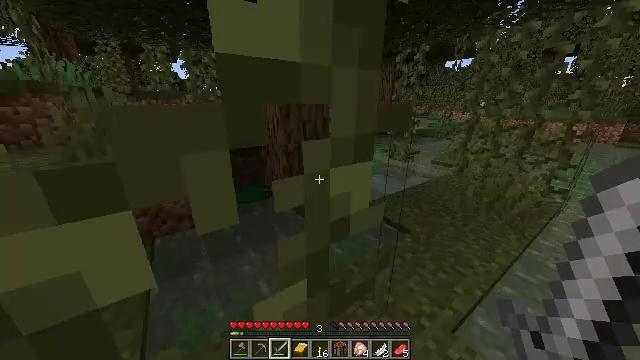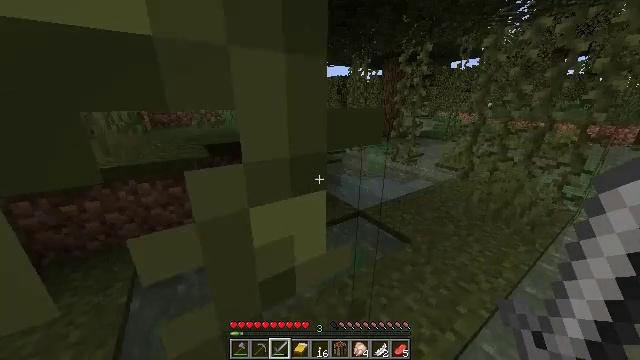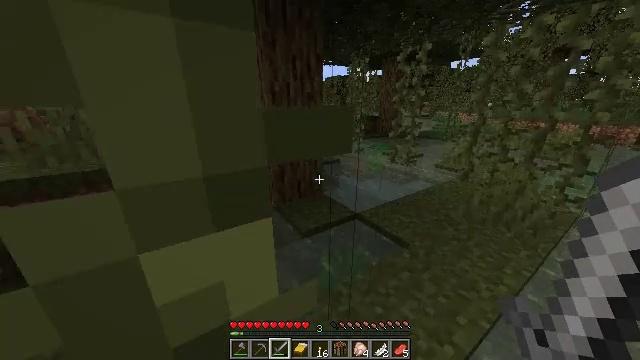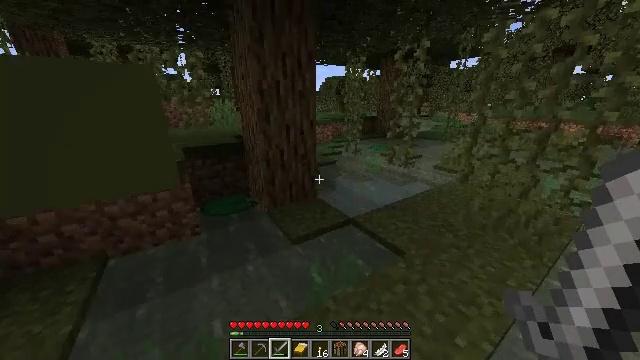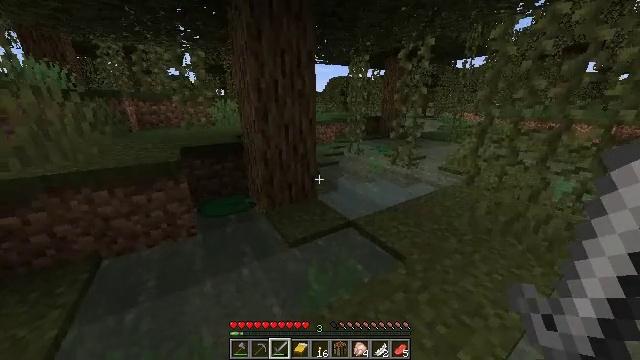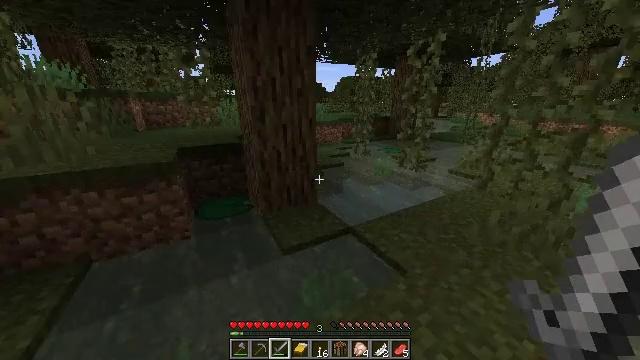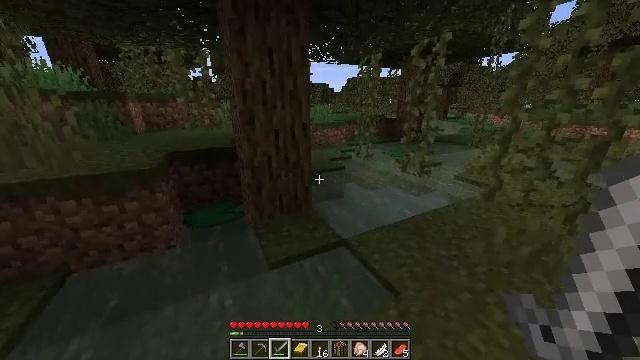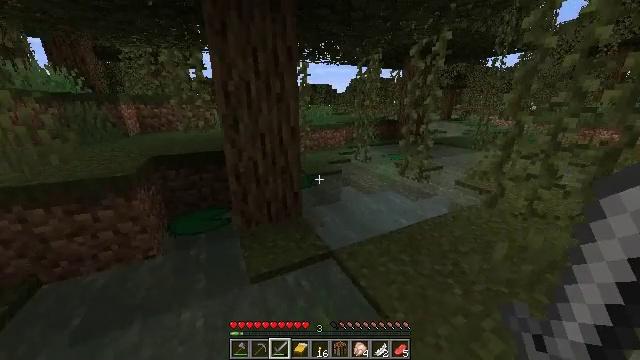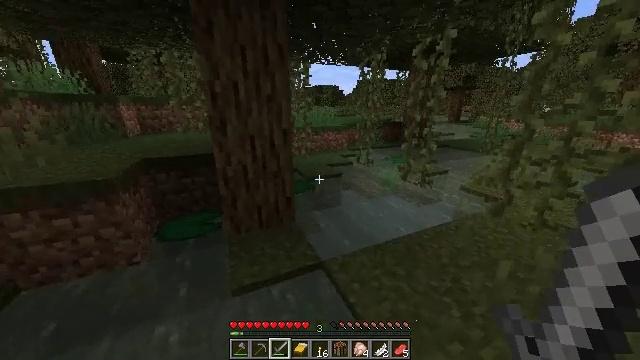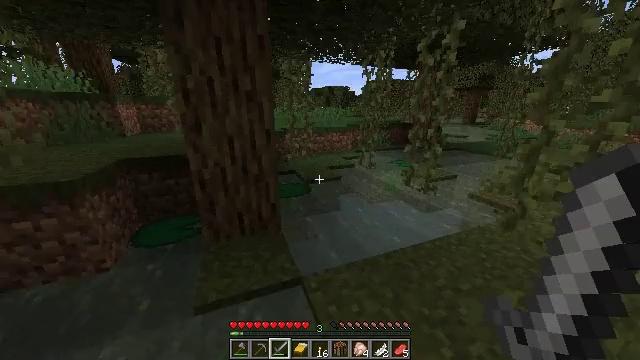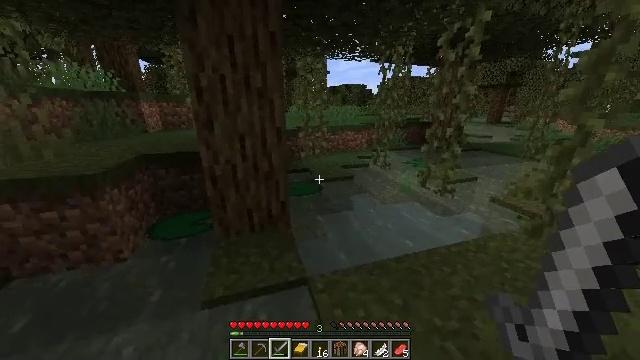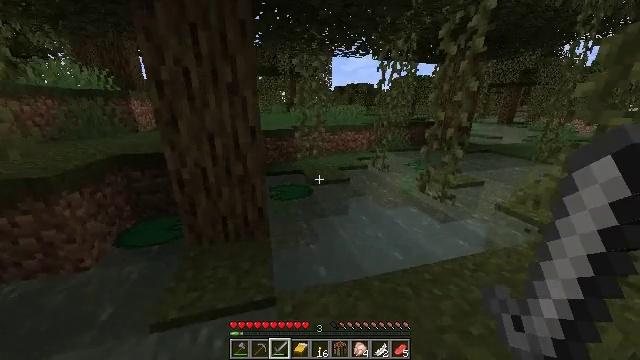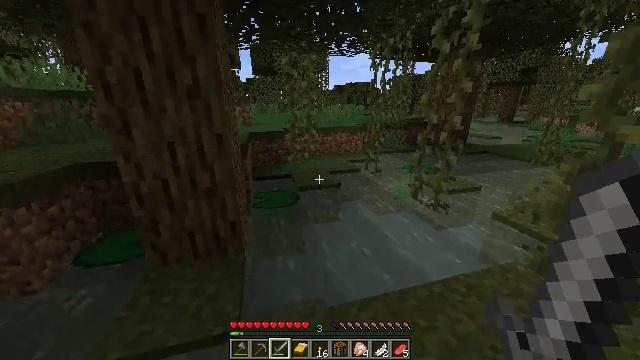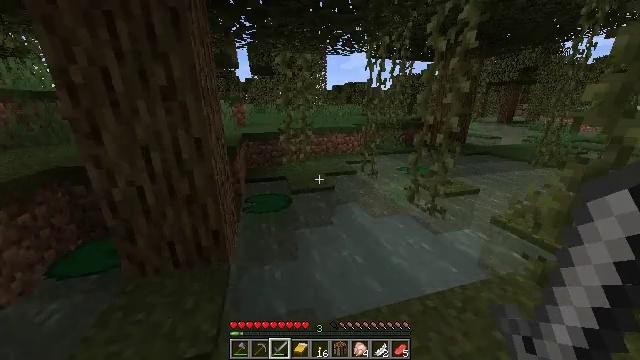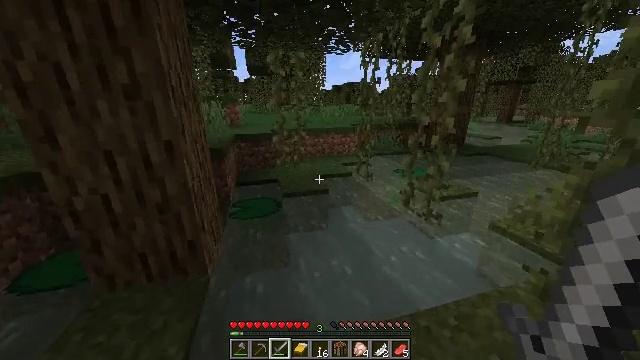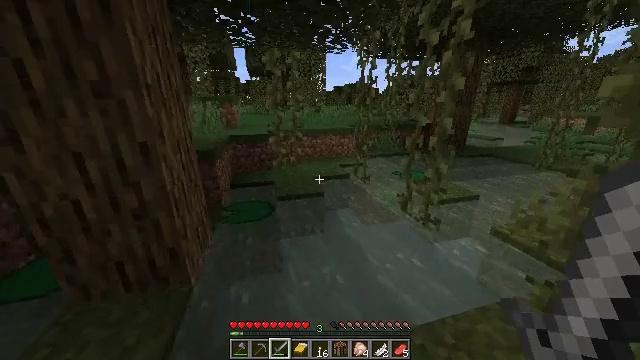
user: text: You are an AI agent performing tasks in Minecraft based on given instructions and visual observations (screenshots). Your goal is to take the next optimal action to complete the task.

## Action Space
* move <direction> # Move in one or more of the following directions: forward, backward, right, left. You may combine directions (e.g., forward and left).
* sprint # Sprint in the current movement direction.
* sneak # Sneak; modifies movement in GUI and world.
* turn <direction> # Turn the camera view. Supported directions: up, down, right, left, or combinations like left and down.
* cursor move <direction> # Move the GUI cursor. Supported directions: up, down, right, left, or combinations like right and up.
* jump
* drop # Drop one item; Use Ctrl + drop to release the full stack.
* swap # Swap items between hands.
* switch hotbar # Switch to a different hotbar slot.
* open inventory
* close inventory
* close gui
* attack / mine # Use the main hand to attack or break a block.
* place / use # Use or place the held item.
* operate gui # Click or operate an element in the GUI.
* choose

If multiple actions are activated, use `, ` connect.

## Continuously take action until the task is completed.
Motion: motion action
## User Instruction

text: Hunt animals.
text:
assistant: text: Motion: move forward and move right, turn left
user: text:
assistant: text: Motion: move forward and move right
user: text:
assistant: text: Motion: move forward and move right
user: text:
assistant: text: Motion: move forward and move right, turn left
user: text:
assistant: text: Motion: move forward and move right, turn left
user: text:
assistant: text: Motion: move forward and move right, turn left
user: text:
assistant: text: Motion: move forward and move right
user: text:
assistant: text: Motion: move forward and move right, turn left
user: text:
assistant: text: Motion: move forward and move right, turn left
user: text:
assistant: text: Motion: move forward and move right, turn left
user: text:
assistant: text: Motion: move forward and move right, turn left
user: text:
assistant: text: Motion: move forward and move right
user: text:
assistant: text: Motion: move forward and move right
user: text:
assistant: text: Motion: move forward and move right
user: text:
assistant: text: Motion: move forward and move right
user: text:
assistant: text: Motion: move forward, turn left
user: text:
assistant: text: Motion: move forward
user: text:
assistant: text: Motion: move forward
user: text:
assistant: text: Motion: move forward
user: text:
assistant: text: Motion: move forward
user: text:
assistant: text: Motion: move forward
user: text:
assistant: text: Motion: move forward, jump
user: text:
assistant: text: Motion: move forward, turn left and up, jump
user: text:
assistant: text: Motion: move forward, turn left, jump
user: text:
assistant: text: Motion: move forward, turn left, jump
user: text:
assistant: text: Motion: move forward, turn left
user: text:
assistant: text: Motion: move forward
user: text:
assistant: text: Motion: move forward
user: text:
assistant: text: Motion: move forward
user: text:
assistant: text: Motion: move forward